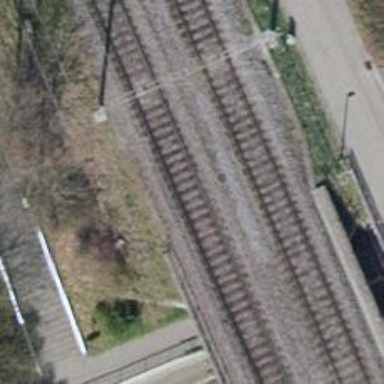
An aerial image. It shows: Railway bridge with electrified contact lines. It is siding with one track.